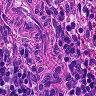
Metastatic tissue present: no